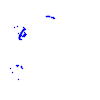
Particle: kaon